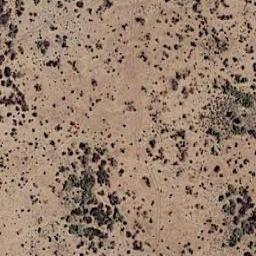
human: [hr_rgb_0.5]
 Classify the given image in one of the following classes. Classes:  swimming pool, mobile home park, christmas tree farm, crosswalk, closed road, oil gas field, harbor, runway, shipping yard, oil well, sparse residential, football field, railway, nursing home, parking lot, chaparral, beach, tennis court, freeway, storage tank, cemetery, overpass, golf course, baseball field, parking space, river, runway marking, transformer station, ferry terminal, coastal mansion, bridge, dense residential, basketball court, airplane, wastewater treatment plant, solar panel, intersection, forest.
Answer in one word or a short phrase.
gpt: chaparral